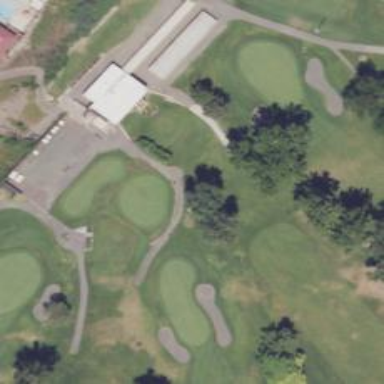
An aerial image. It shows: Golf tee.